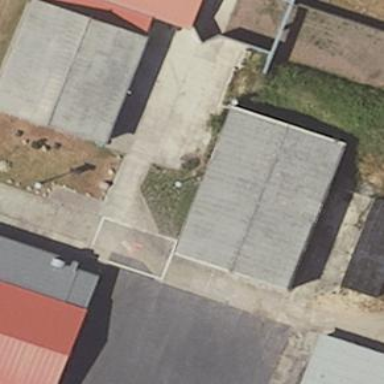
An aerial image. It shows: Warehouse with gabled roof.